Question: Is there any (convenient) way to show multiple icons/images for a single vector (point) feature in ol3? Say, for example that I'd like to show different properties of a set of POIs using different icons representing these properties.
I could of course create multiple features for each POI and calculate the required pixel distance between them, but that adds overhead and is a bit awkward.
I would achieve something in the line of: (the yellow dot is the actual POI coordinate):

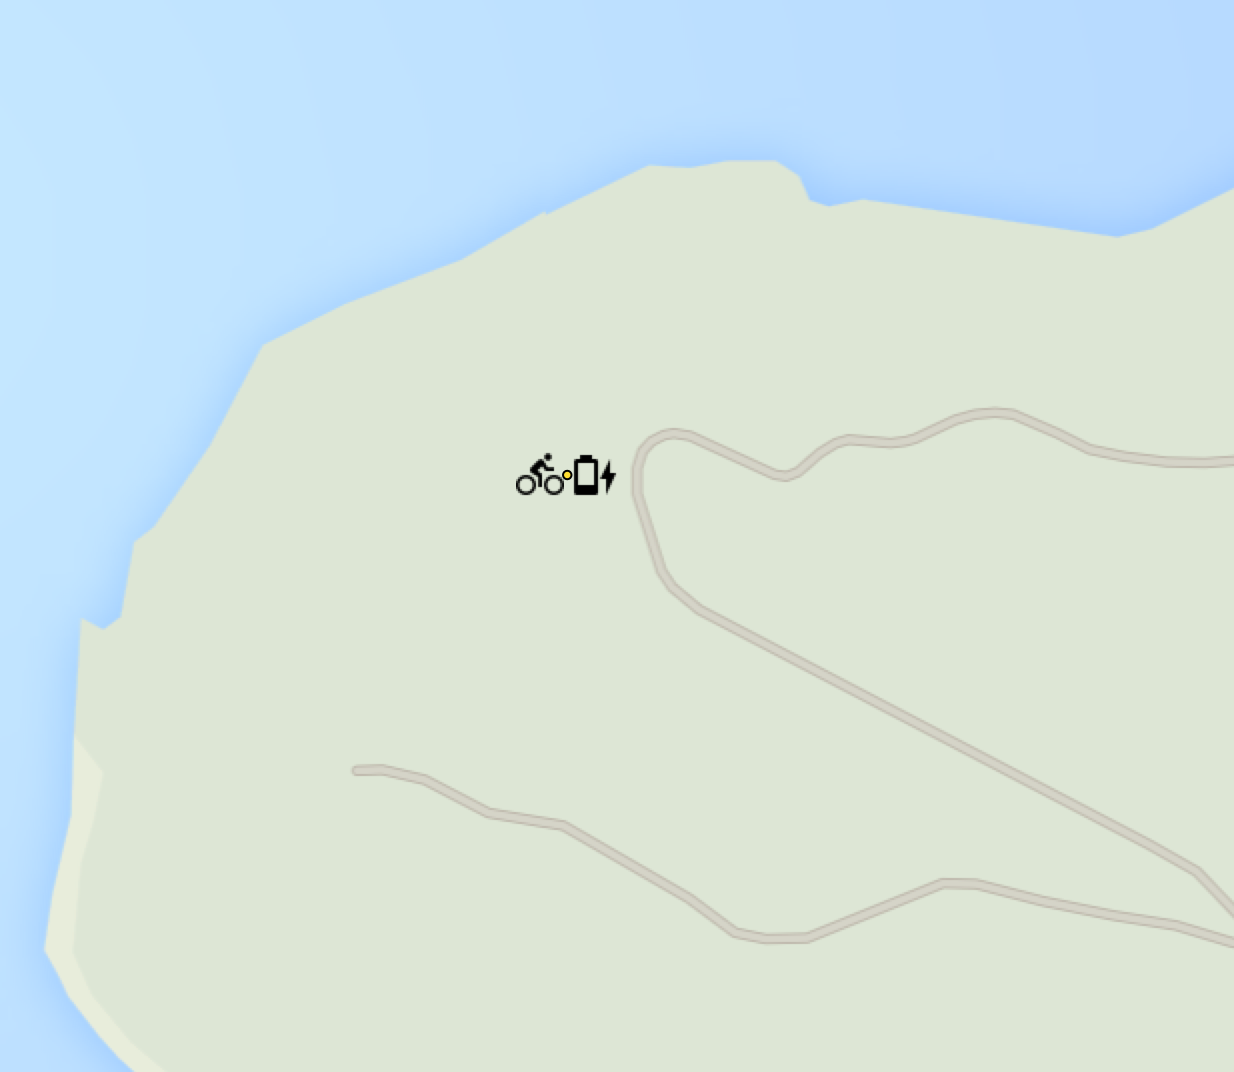
Answer: You can have an array of ol.style.Style objects, or a style function (if you need to take into account a feature attribute value) that returns multiple ol.style.Style objects in an array as the value for the style config option.